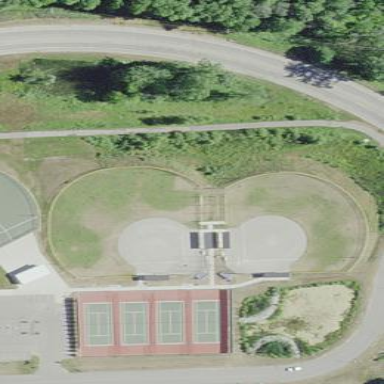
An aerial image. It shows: Youth baseball field. It is pitch dedicated to the sport of baseball.